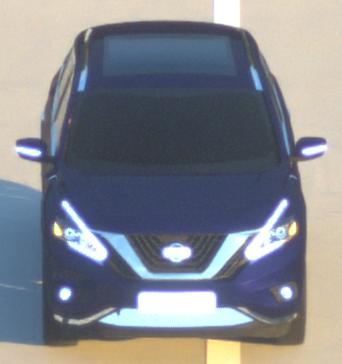
Make: Nissan
Model: Murano
Detailed model: Gen. 3 Z52
Model produced from: 2015
Doors: 5
Color: blue
Road condition: dry road
Daytime: sunrise or sunset
Contrast: medium contrast